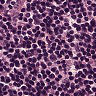
Metastatic tissue present: no